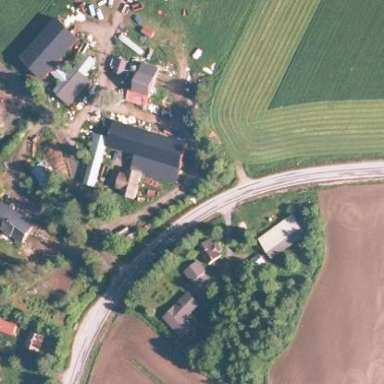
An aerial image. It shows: Farmyard area.